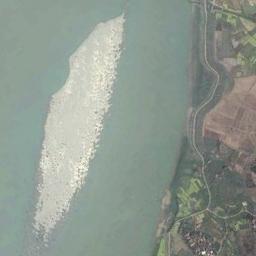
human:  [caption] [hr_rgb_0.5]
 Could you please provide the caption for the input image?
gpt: A shuttle-shaped island surrounded by turquoise waters, The island is khaki, And there is a land next to it .

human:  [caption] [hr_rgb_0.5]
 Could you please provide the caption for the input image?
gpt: The land on the island is rough .

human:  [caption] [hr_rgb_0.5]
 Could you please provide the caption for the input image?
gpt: The island looks desolate .

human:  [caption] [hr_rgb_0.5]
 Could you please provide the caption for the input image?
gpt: The central island has no vegetation and the color of the river is green .

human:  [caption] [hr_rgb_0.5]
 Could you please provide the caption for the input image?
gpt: The long and white island is in a river .